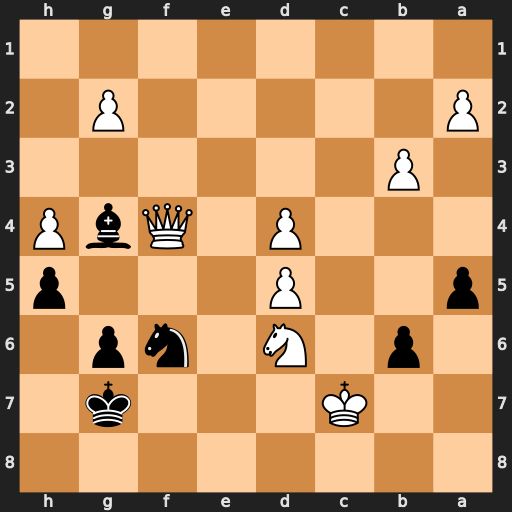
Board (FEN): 8/2K3k1/1p1N1np1/p2P3p/3P1QbP/1P6/P5P1/8
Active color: b
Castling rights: -
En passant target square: -
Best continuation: Nxd5+ Kc6 Nxf4